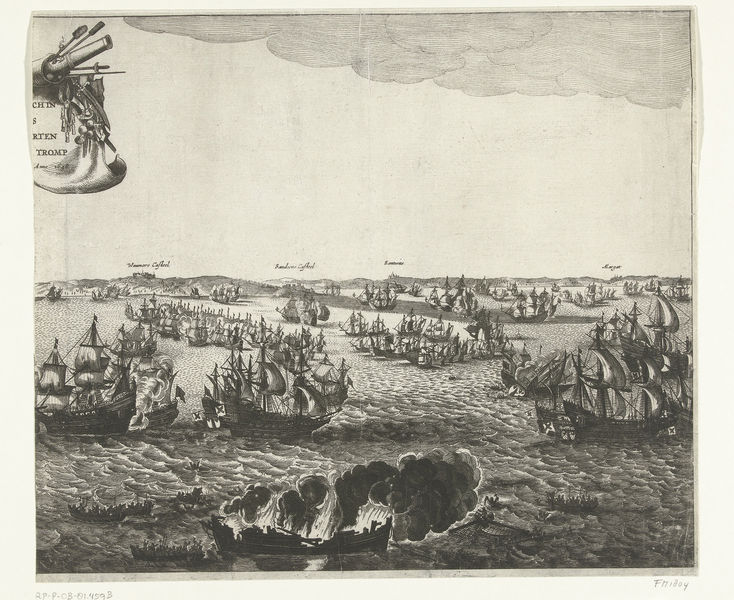
Titel: Zeeslag bij Duins (rechterplaat)
Standort: Amsterdam
Institution: Rijksmuseum
Schlagwörter: schiffe, seeschlacht